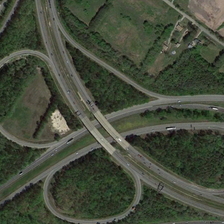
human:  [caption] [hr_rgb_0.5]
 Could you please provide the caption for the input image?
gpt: the ease of the road are surrounded by dark green trees and houses .

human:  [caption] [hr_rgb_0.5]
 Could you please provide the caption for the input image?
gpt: many green trees are near a viaduct with three circles .

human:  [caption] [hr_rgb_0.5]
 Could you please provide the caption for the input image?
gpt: the road extends in all directions, staggered distribution .

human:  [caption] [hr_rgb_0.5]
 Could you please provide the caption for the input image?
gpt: many green trees are near a viaduct with three circles .

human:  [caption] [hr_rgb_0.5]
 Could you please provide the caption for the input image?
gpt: the road extends in all directions, staggered distribution .